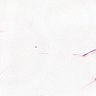
Metastatic tissue present: no